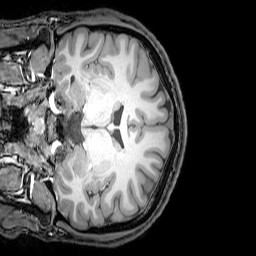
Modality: T1w
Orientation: coronal
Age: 20
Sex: male
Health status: healthy
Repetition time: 0.081 s
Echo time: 0.037 s